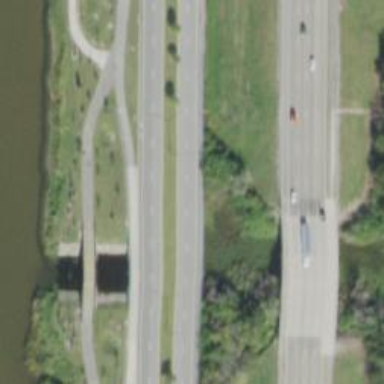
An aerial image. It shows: Cycleway bridge with asphalt surface over North Cattlemen Road.